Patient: sex M, age 52
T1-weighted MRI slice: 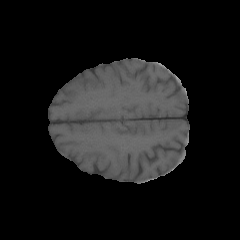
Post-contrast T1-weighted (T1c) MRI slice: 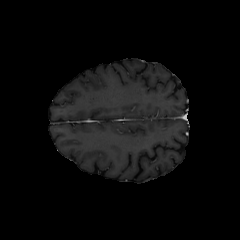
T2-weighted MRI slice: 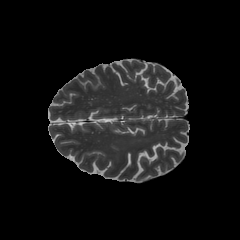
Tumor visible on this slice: no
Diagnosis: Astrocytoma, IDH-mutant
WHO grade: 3